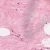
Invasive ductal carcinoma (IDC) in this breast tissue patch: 0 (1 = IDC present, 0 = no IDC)